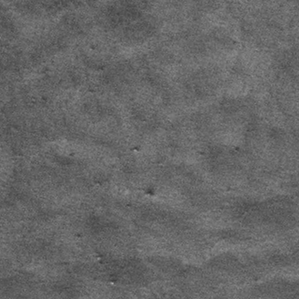
Label: frost